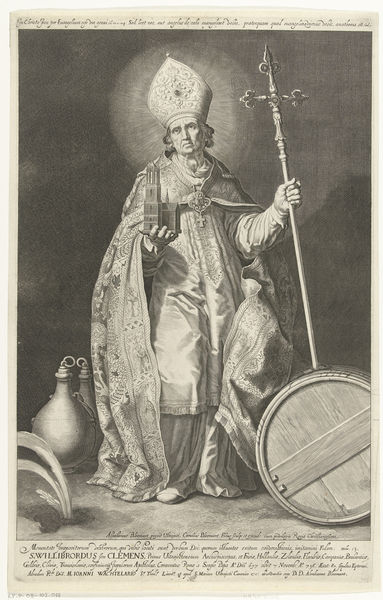
Titel: De heilige Willibrordus
Künstler: Cornelis (II) Bloemaert
Standort: Amsterdam
Institution: Rijksmuseum
Schlagwörter: dunkel, feder, mann, schatten, umhang, weiß, grau, licht, schwarz, porträt, kirche, mantel, brosche, krug, schrift, stab, sammeln, graphik, bischof, papst, ernst, gefäß, kreuz, druck, stich, seite, text, beschriftung, fass, heiligenschein, pieta, heiliger, mitra, kupferstich, träger, fibel, keilig